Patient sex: M
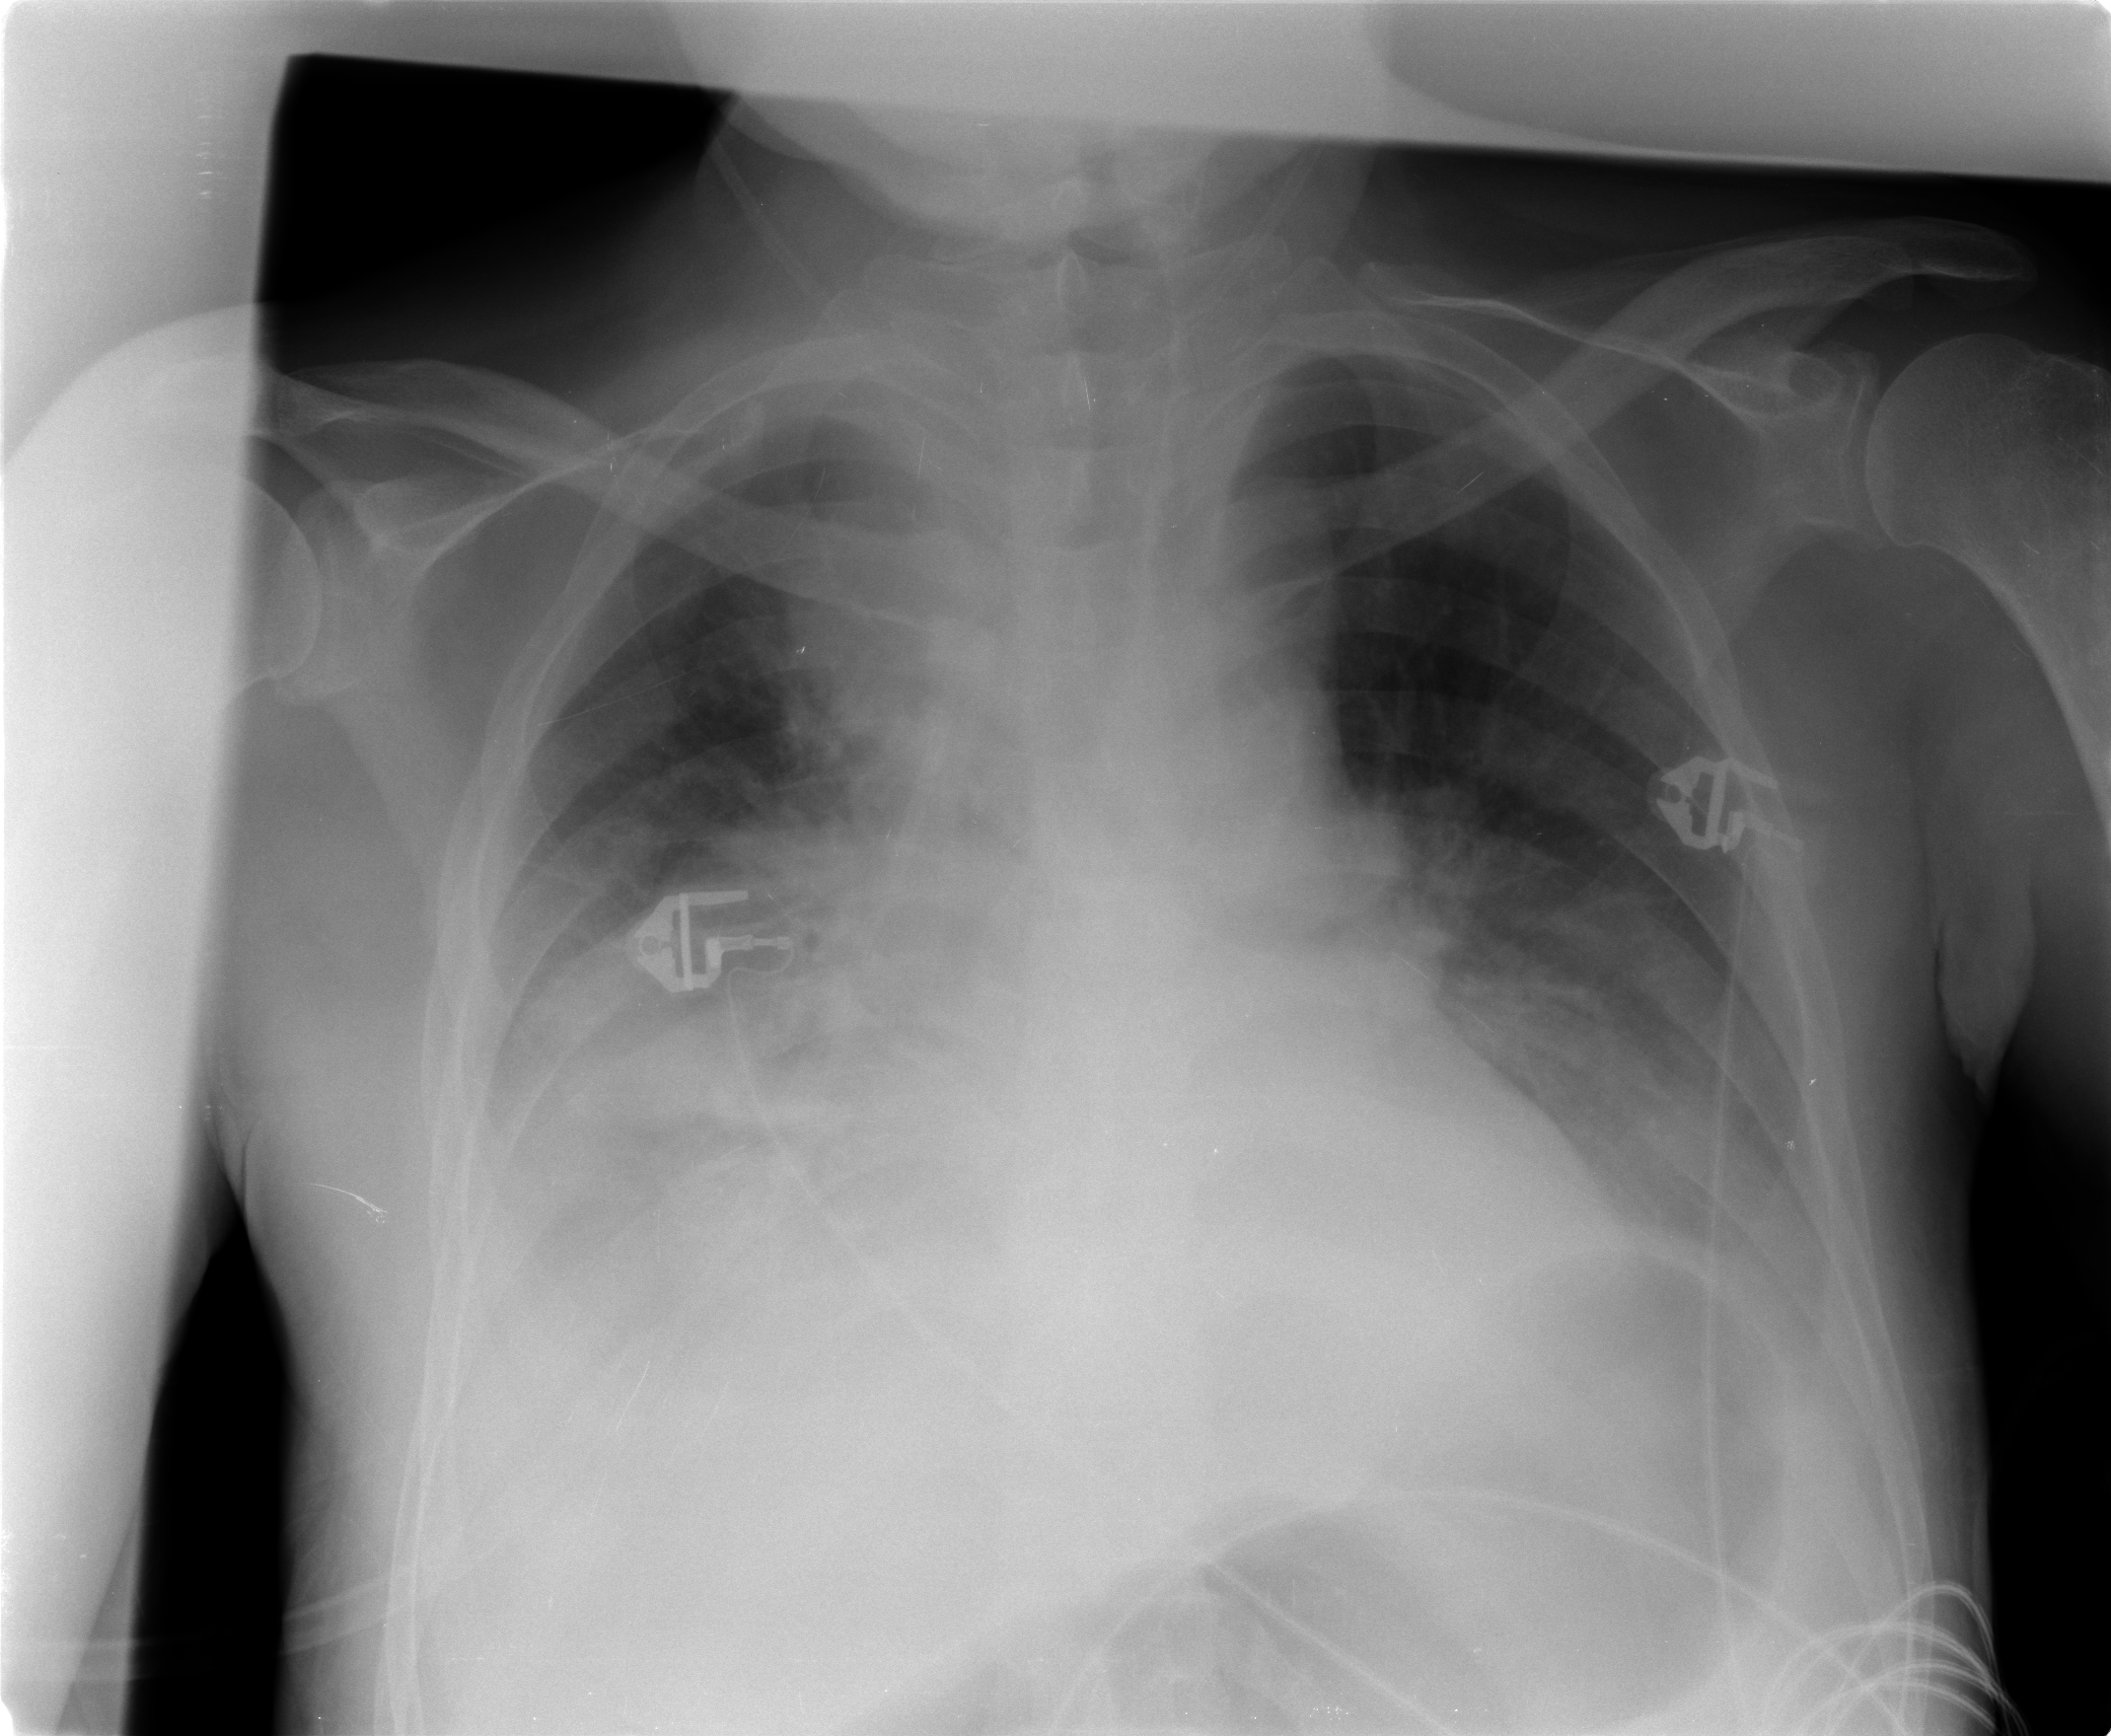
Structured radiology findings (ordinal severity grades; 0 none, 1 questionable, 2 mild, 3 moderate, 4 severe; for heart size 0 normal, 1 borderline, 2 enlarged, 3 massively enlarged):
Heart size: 1
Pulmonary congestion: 2
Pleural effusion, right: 3
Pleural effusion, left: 2
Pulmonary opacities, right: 2
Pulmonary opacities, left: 0
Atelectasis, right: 3
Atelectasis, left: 2